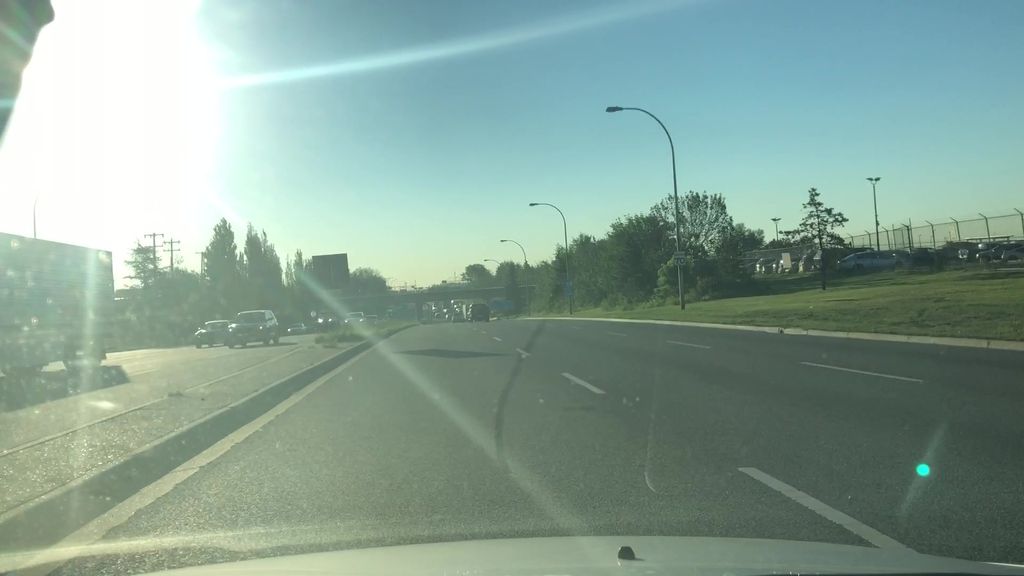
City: edmonton